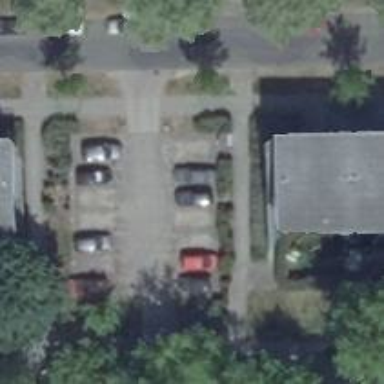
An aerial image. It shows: Parking area with surface.